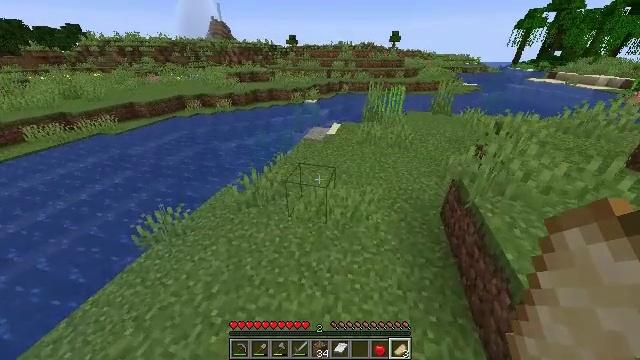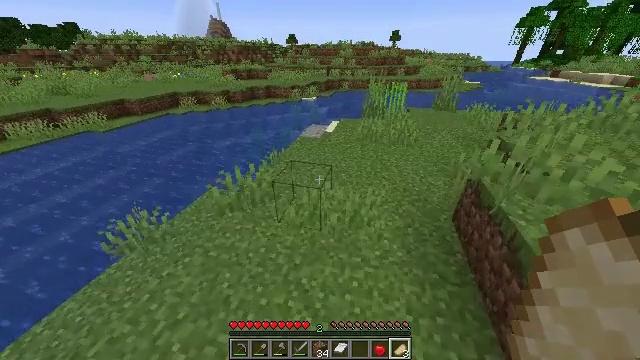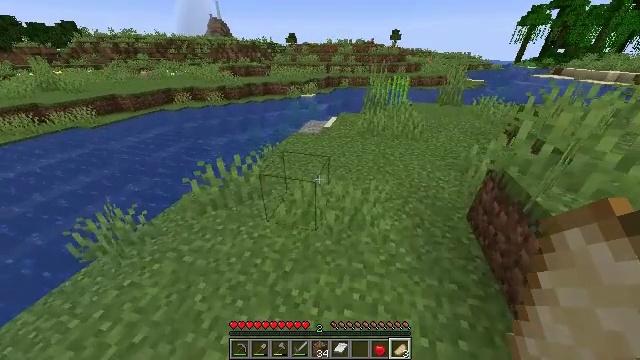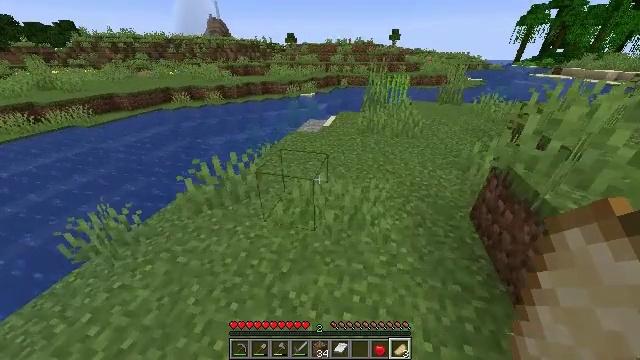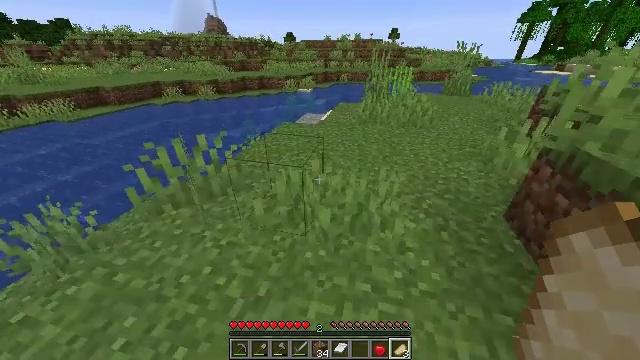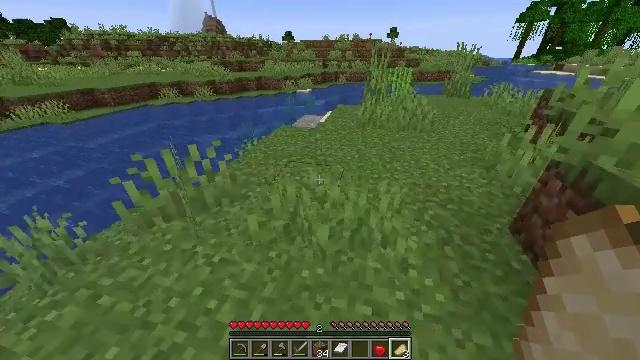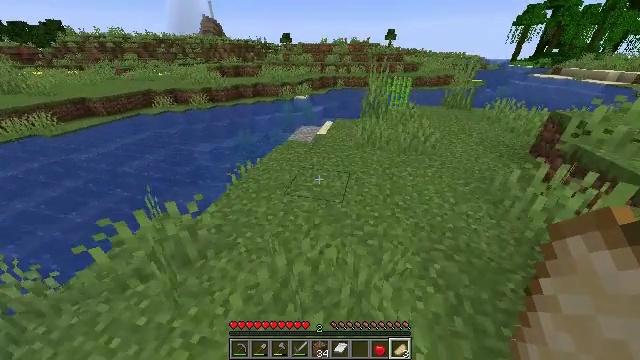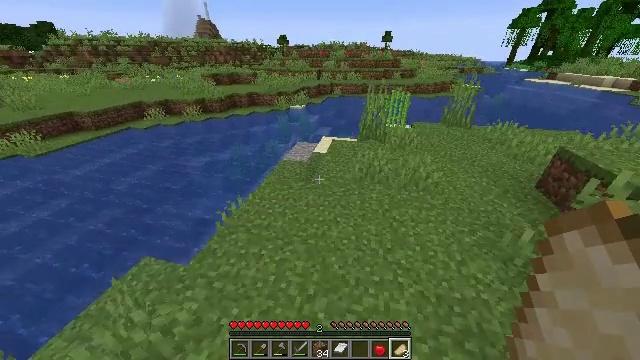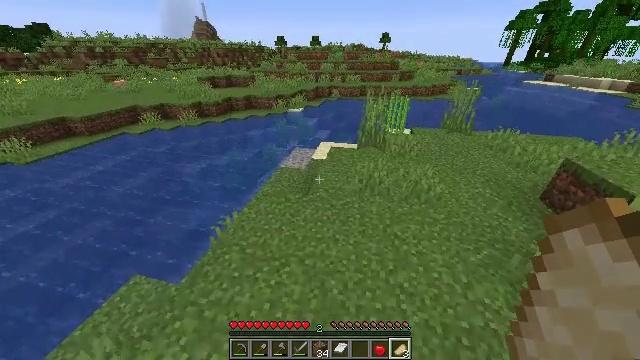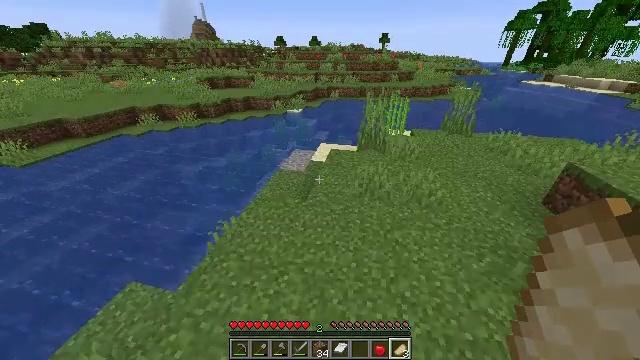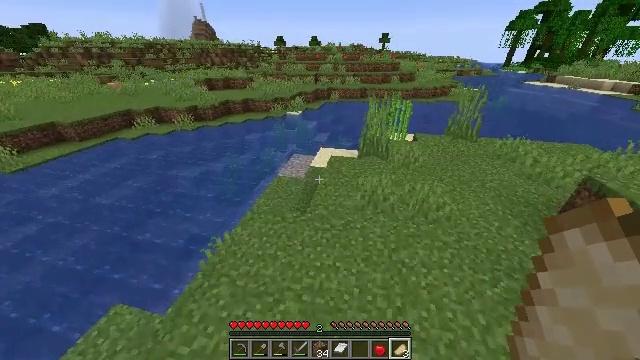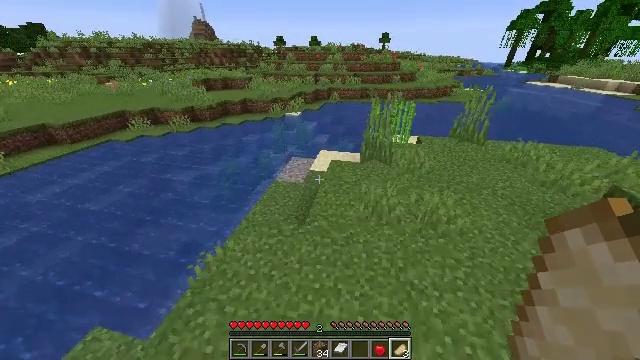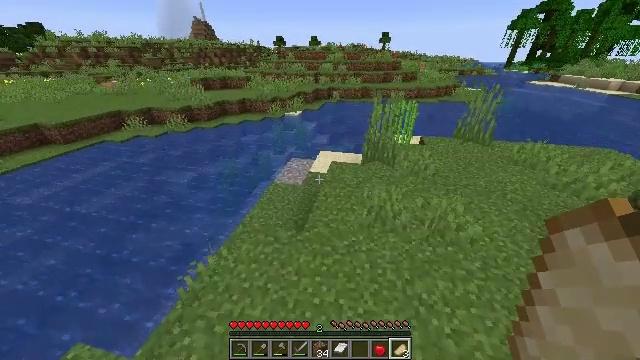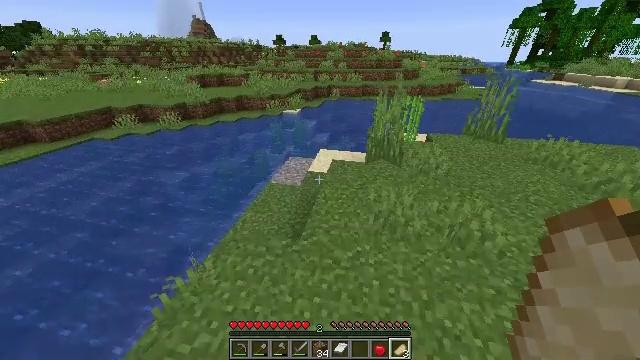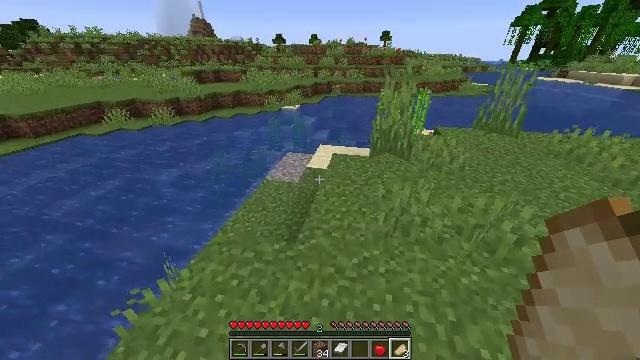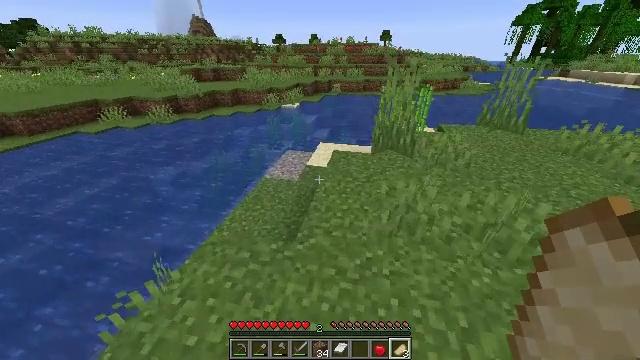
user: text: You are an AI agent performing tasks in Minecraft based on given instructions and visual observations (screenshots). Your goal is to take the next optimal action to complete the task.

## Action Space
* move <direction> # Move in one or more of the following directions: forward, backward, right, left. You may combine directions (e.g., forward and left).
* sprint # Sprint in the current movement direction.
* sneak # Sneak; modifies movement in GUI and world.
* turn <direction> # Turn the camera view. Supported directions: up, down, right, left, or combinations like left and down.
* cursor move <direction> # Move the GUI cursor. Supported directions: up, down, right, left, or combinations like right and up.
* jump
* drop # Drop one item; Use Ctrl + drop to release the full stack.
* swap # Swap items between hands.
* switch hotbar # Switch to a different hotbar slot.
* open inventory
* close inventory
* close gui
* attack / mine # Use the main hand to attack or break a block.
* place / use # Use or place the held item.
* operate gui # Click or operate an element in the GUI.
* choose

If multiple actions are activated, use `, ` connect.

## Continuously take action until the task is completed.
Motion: motion action
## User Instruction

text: Attack the clay block to obtain it.
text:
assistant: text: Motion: move forward, sprint, jump
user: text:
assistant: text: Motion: move forward, sprint, jump
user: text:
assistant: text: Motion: move forward, sprint, jump
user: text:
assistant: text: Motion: move forward, sprint, jump
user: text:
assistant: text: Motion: move forward, sprint, jump
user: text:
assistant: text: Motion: move forward, sprint, jump
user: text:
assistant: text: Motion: move forward, sprint, jump
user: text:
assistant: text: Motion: move forward, sprint, jump
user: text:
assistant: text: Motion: move forward, sprint, jump
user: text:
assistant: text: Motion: move forward, sprint, jump
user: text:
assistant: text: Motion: move forward, sprint, jump
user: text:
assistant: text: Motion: move forward, sprint, jump
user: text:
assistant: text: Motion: move forward, sprint, jump
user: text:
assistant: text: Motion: move forward, sprint, jump
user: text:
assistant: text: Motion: move forward, sprint, jump
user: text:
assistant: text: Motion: move forward, sprint, jump
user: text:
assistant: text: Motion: move forward, sprint, jump
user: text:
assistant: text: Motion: move forward, sprint, turn left and down, jump
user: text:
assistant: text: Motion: move forward, sprint, turn left and down, jump
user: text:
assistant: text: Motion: move forward, sprint, turn left, jump
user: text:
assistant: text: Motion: move forward, sprint, jump
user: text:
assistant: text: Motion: move forward, sprint, jump
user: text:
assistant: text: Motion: move forward, sprint, jump
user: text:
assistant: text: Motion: move forward, sprint, jump
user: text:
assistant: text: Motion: move forward, sprint, turn left, jump
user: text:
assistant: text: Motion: move forward, sprint, turn left, jump
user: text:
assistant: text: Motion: move forward, sprint, turn left, jump
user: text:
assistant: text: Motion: move forward, sprint, turn left, jump
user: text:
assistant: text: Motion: move forward, sprint, turn left, jump
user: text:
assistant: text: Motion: move forward, sprint, turn left, jump